Field crop: maize
Growth stage: 2
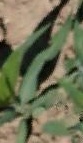
Species: maize